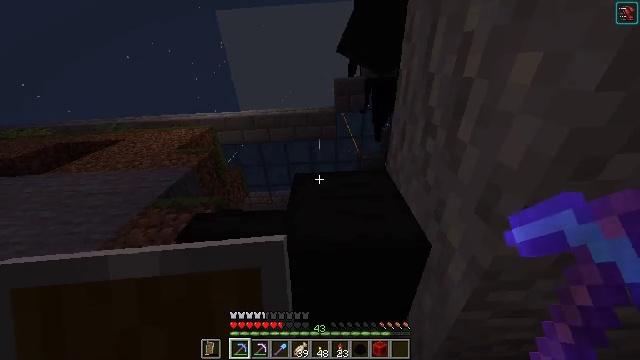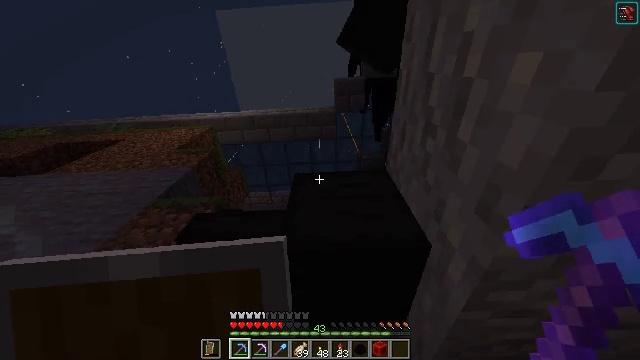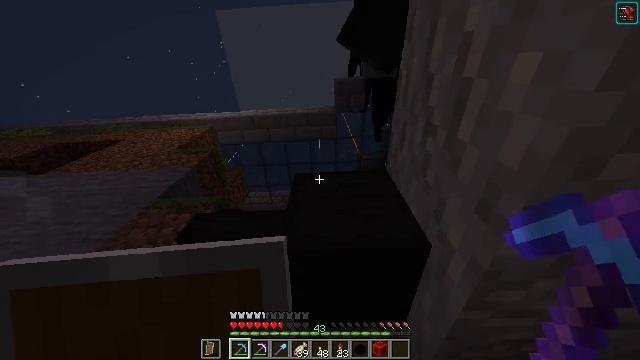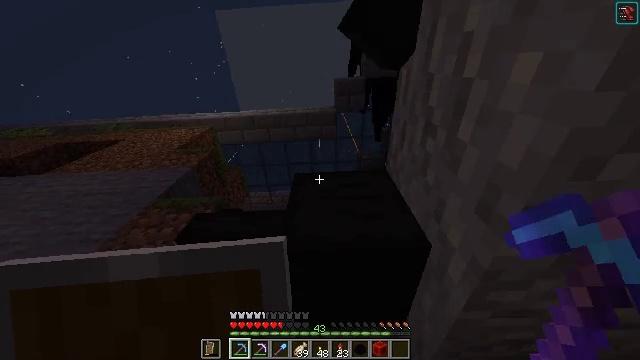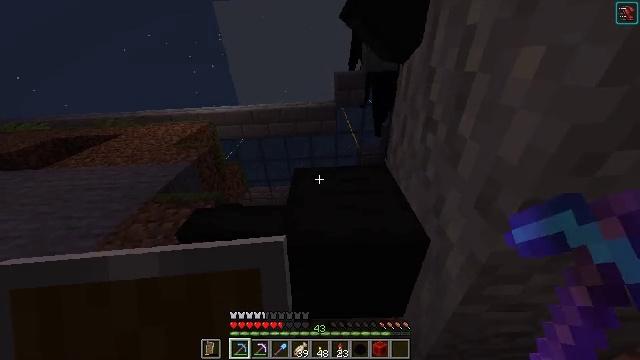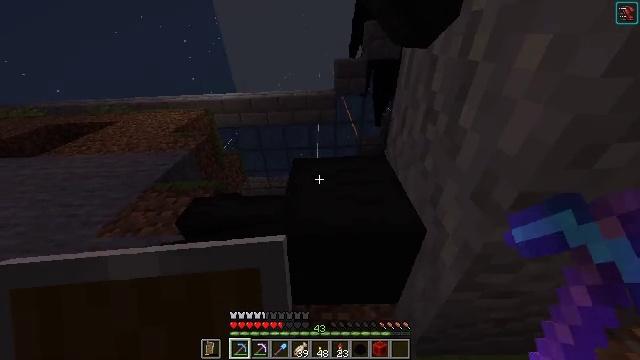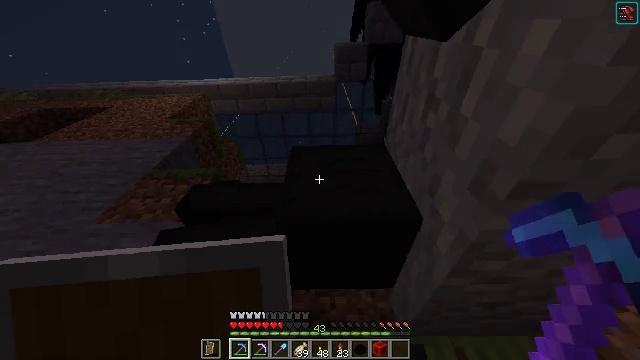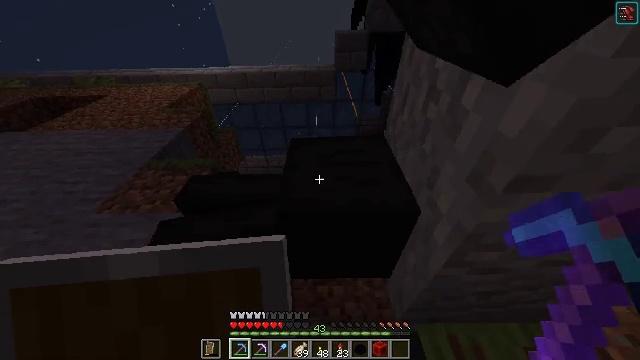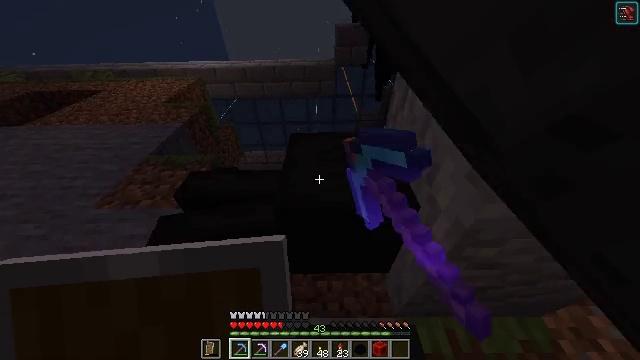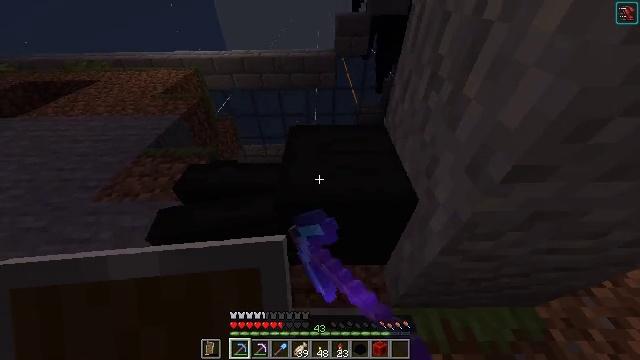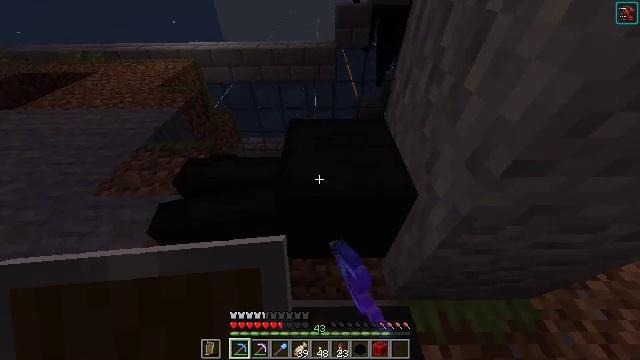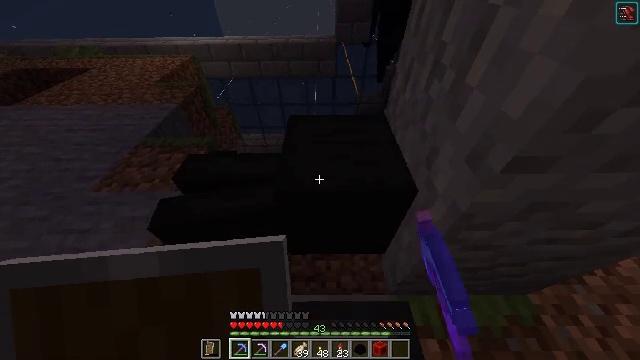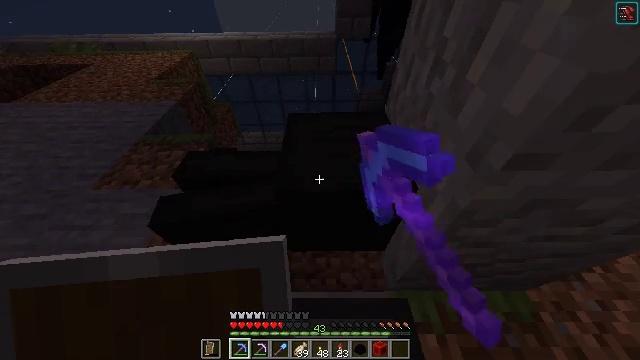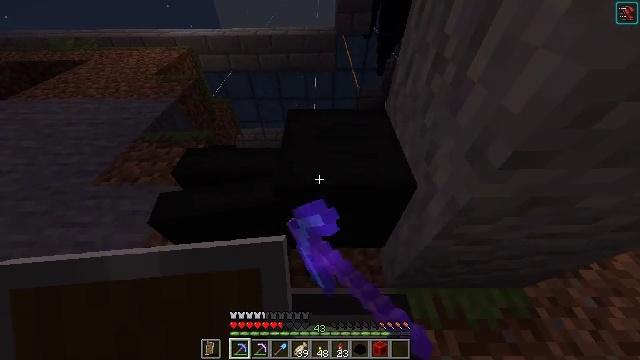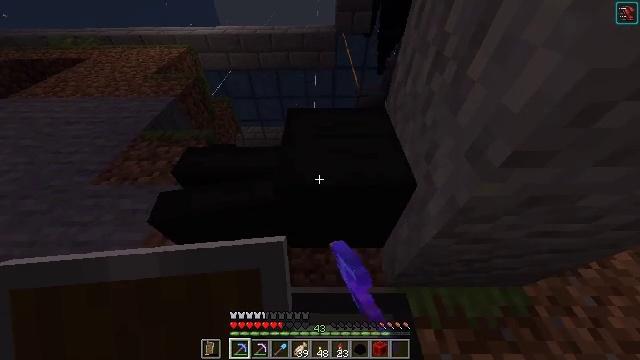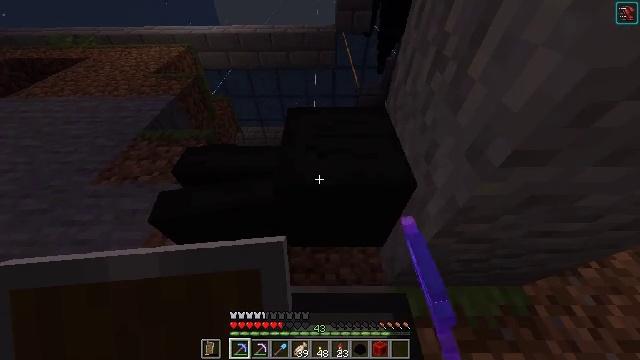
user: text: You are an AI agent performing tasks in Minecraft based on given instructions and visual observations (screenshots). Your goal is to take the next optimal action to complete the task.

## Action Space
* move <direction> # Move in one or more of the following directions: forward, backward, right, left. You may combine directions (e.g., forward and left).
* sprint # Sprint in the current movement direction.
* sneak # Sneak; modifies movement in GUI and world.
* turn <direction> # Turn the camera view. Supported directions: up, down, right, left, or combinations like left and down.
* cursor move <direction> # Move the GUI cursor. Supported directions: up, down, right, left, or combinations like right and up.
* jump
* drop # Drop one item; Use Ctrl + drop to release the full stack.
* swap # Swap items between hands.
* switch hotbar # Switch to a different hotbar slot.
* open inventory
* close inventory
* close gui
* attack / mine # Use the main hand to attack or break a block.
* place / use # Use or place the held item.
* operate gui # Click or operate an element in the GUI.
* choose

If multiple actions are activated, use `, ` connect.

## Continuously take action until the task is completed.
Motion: motion action
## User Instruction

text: Remove the dragon head decoration from the wall.
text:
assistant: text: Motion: attack / mine
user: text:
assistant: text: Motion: attack / mine
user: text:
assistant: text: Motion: attack / mine
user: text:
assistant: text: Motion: turn down, attack / mine
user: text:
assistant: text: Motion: turn down, attack / mine
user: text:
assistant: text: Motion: turn down, attack / mine
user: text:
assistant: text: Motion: turn down, attack / mine
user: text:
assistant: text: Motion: turn down, attack / mine
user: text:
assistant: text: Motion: turn down, attack / mine
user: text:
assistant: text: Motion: turn down, attack / mine
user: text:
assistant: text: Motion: turn down, attack / mine
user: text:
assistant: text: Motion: attack / mine
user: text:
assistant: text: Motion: attack / mine
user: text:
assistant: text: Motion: attack / mine
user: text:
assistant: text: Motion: attack / mine
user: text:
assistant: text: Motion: attack / mine
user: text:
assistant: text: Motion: attack / mine
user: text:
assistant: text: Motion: attack / mine
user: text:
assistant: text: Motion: attack / mine
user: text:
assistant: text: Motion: attack / mine
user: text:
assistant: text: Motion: attack / mine
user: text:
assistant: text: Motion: attack / mine
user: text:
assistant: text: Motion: attack / mine
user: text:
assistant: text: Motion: attack / mine
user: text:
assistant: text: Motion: attack / mine
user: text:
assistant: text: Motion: attack / mine
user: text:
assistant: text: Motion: attack / mine
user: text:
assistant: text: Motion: attack / mine
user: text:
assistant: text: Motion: attack / mine
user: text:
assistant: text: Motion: attack / mine